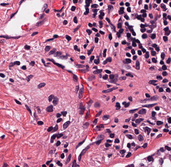
Tumor epithelial tissue: no
Tumor-associated stroma tissue: yes
Normal tissue: no